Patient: sex M, age 63
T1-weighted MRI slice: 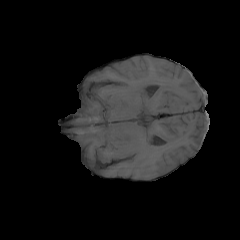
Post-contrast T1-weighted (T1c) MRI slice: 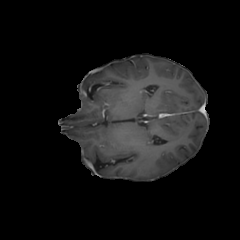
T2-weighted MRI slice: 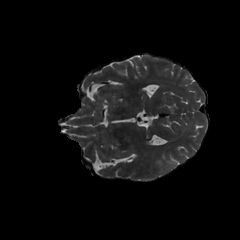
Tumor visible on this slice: no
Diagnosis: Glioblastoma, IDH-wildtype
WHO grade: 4